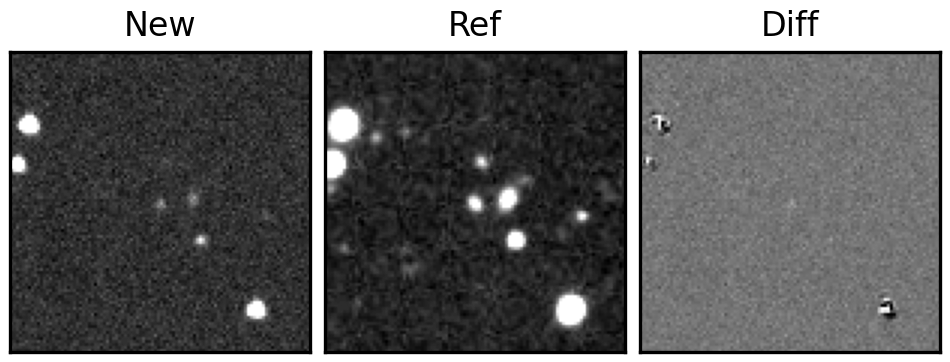
Label: real